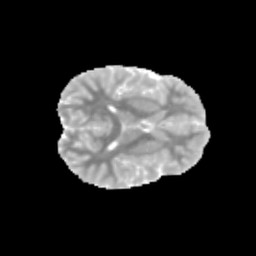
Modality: MD
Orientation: axial
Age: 13
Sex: male
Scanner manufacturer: siemens
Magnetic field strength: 3 T
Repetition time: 3.8 s
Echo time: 0.07 s